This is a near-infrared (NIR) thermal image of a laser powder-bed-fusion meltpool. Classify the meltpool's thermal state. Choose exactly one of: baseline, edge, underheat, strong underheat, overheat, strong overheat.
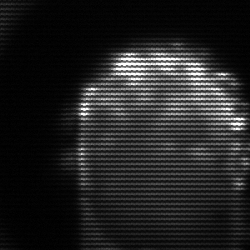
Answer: baseline